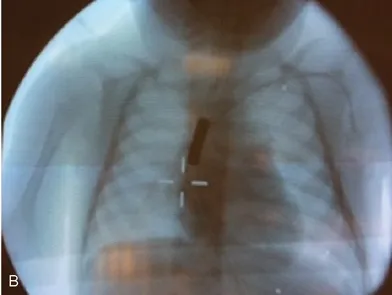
B
) Immediate contact and alignment between the magnets was observed.
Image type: radiology (x_ray)